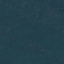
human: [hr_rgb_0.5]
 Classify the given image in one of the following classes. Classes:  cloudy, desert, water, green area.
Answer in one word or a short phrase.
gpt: green area